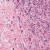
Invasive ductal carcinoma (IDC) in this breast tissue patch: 1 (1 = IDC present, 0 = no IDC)